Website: lowes
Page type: billing-address
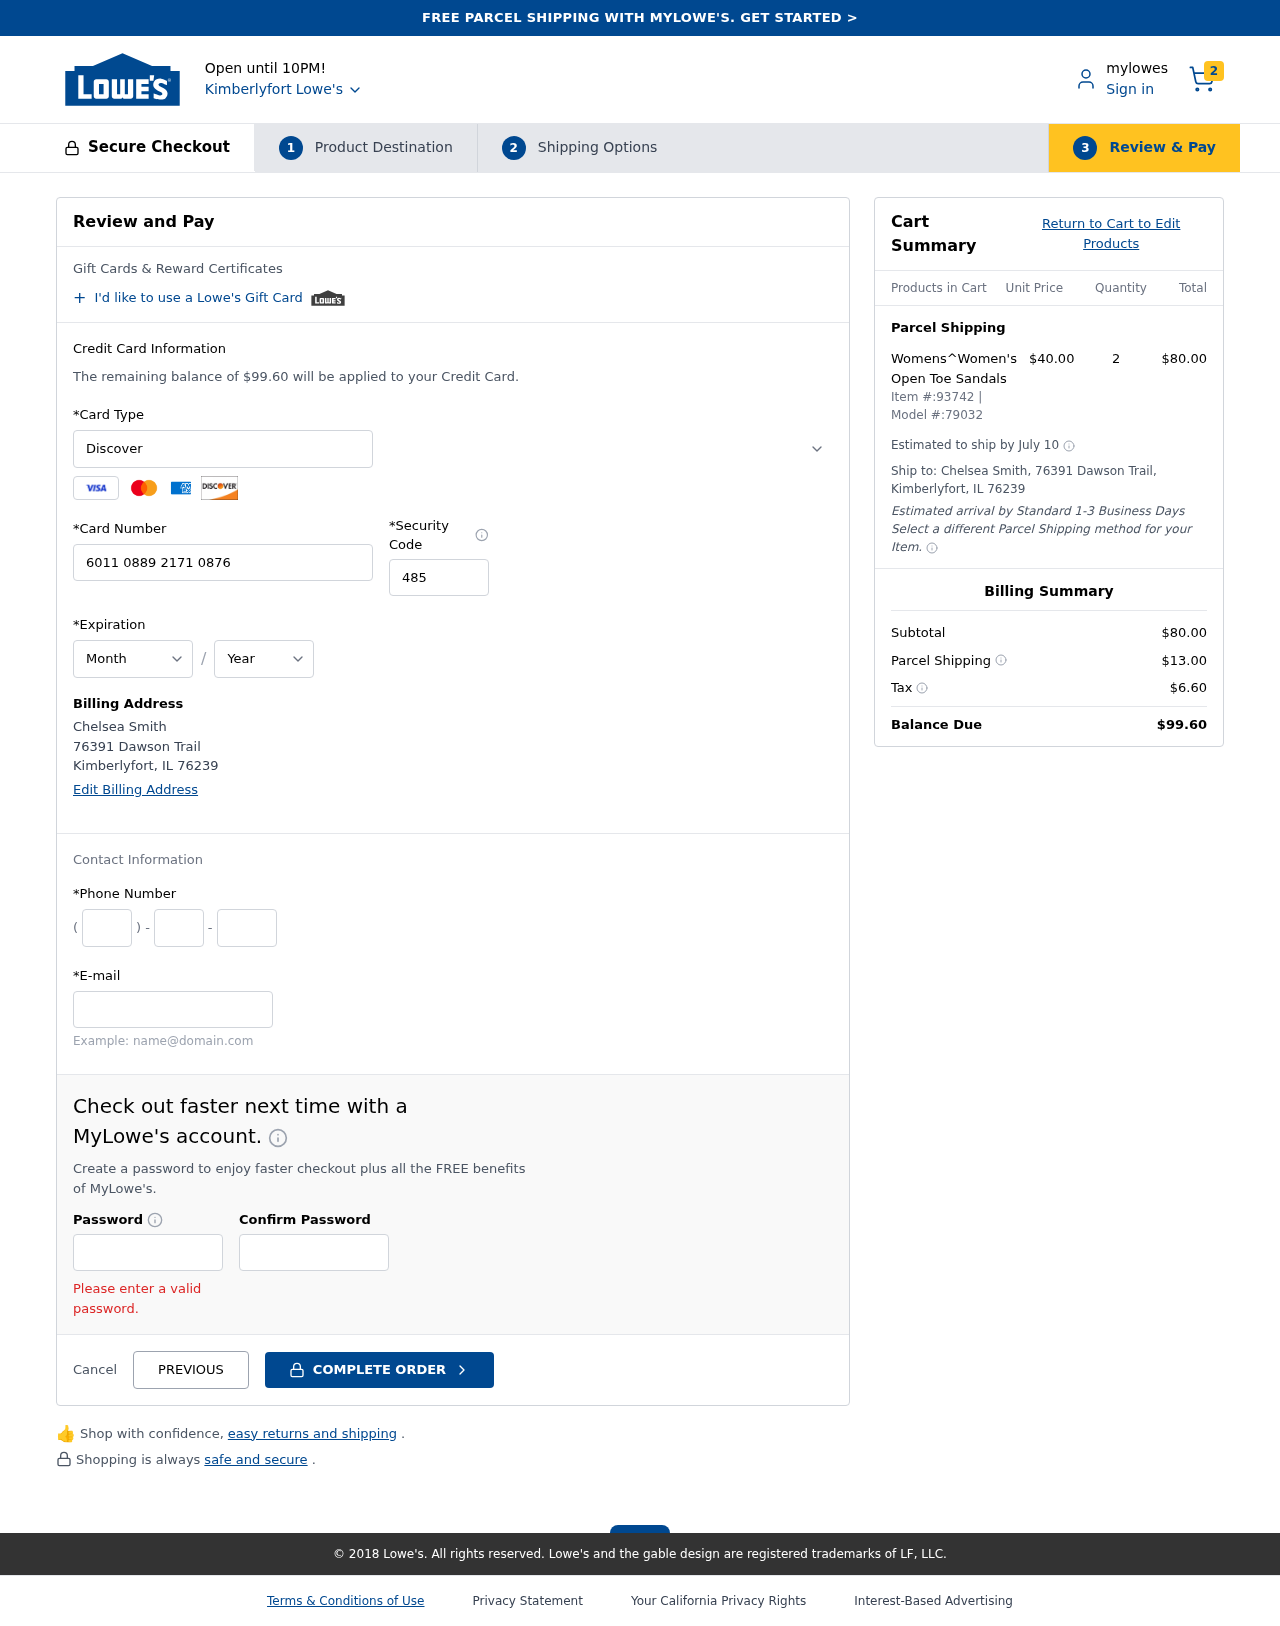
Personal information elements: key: PII_CARD_CVV
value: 485
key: PII_CARD_EXPIRY_MONTH
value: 12
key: PII_CARD_EXPIRY_YEAR
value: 28
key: PII_CARD_NUMBER
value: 6011 0889 2171 0876
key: PII_CARD_TYPE
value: Discover
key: PII_CITY
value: Kimberlyfort
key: PII_CITY_STATE_ZIP
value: Kimberlyfort, IL 76239
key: PII_EMAIL
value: csmith@gmail.com
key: PII_FULLNAME
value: Chelsea Smith
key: PII_PHONE_AREA
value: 904
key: PII_PHONE_PREFIX
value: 923
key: PII_PHONE_SUFFIX
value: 8768
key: PII_STREET
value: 76391 Dawson Trail
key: PII_FULLNAME2
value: Chelsea Smith
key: PII_STATE_ABBR
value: IL
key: PII_POSTCODE
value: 76239
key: PII_POSTCODE_FULL
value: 76239
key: PII_CITY_STATE
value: Kimberlyfort, IL
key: PII_POSTCODE_NUMERIC
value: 76239
Product elements: key: PRODUCT1_NAME
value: Womens^Women's Open Toe Sandals
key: PRODUCT1_PRICE
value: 40
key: PRODUCT1_QUANTITY
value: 2
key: PRODUCT_ITEM_NUMBER
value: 93742
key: PRODUCT_MODEL_NUMBER
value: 79032
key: PRODUCT1_LINE_TOTAL
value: $80.00
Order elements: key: ORDER_NUM_ITEMS
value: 2
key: ORDER_TOTAL
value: $99.60
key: ORDER_SHIPPING_DATE
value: July 10
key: ORDER_SUBTOTAL
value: $80.00
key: ORDER_SHIPPING_COST
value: $13.00
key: ORDER_TAX
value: $6.60